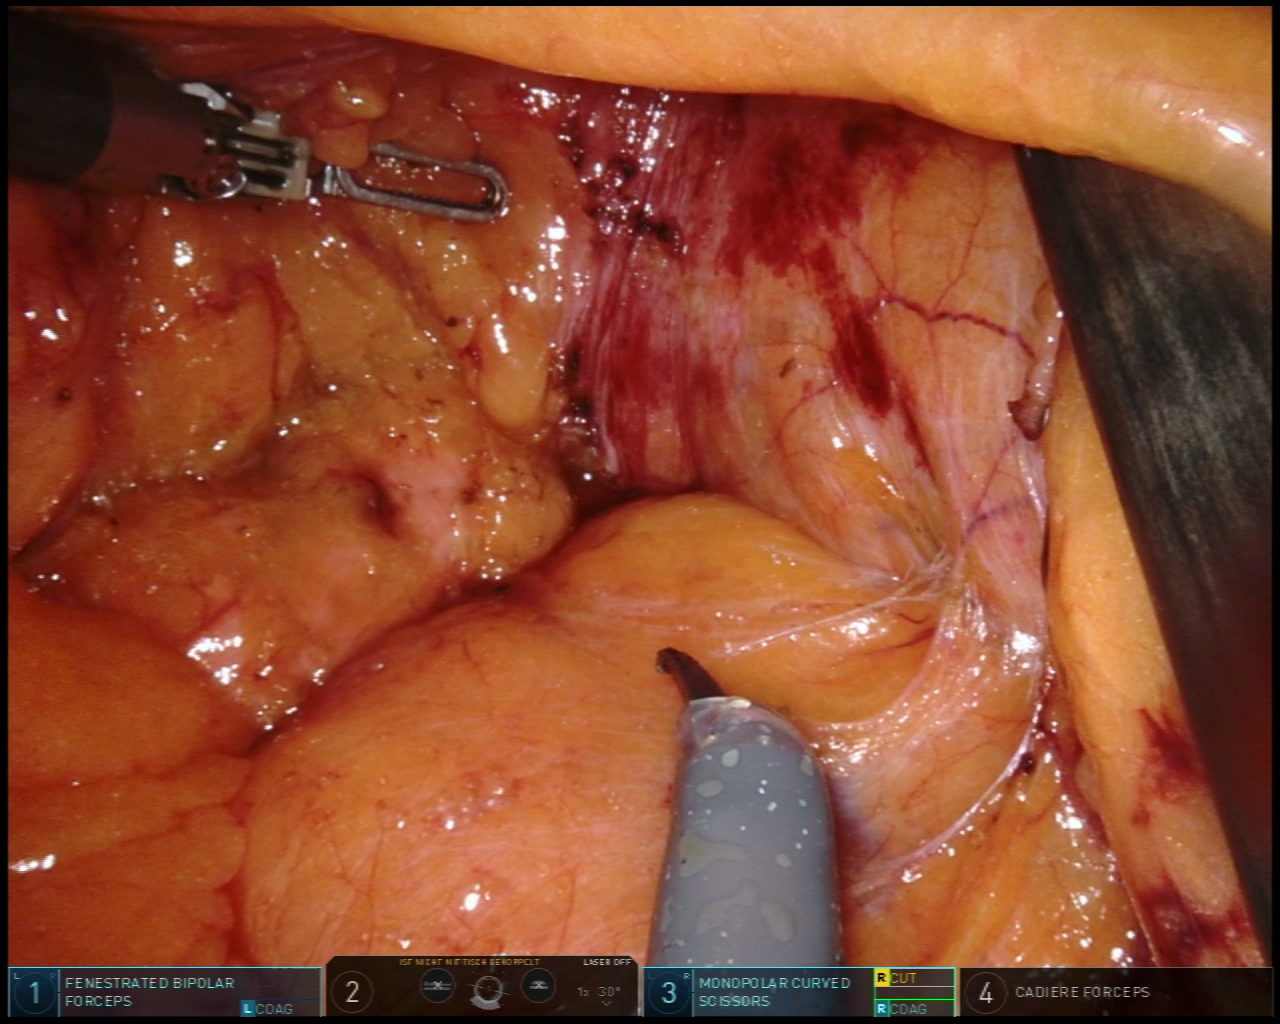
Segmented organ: pancreas
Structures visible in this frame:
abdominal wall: no
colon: no
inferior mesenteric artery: no
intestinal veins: no
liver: no
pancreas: yes
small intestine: no
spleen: no
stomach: no
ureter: no
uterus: no
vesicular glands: no